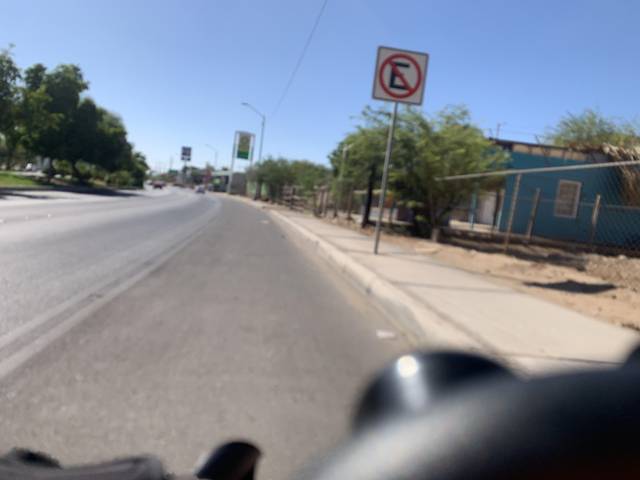
Region: Mexico
Coordinates: 32.651, -115.487